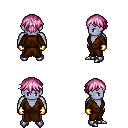
a pixel art fantasy rpg character, male body template, dark elf, purple skin, brown robe, magenta pants, pink short bangs hairstyle, gold gloves, metal boots, four views (front, back, left, right), 2x2 character sprite sheet, small pixel art, hard edges, no anti-aliasing